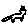
Label: cat